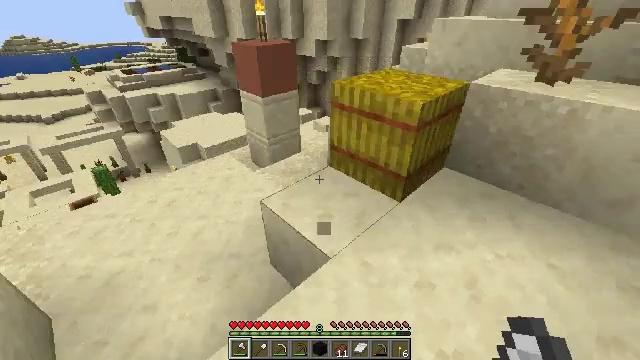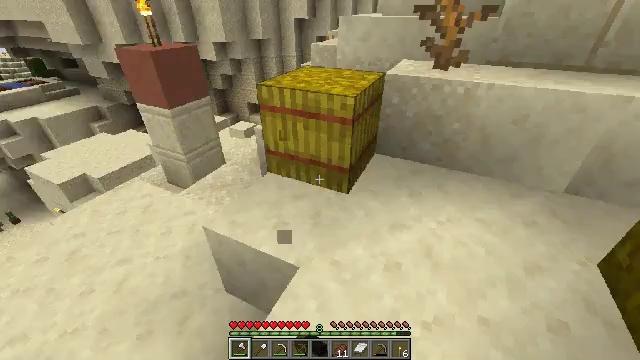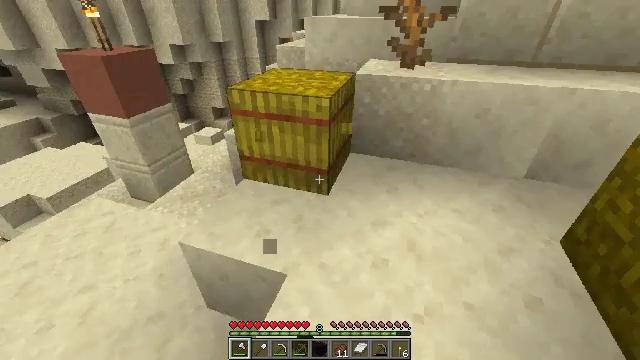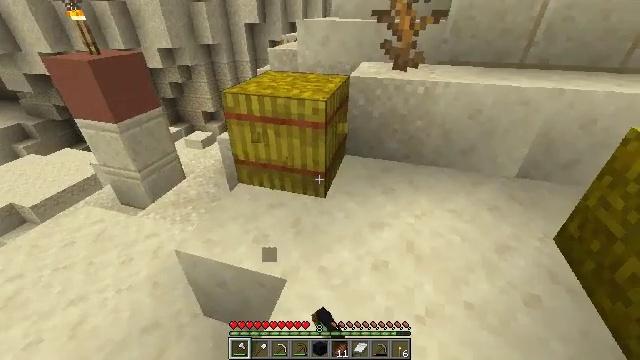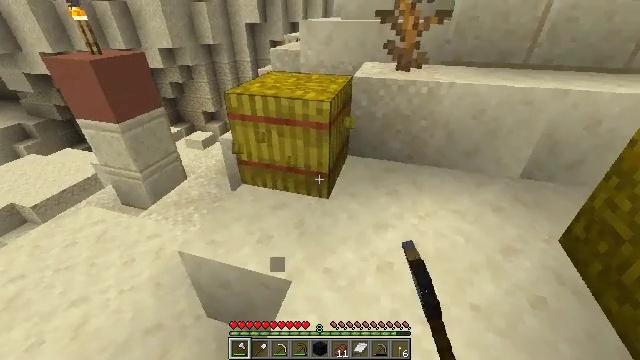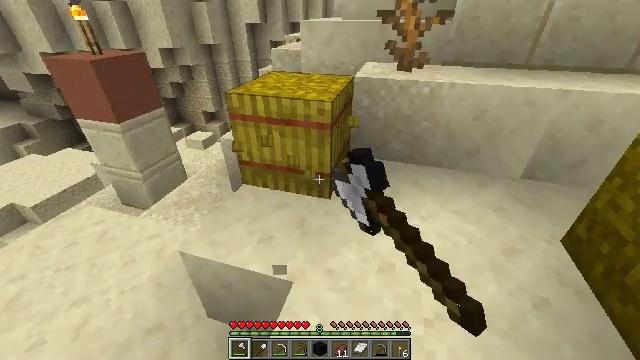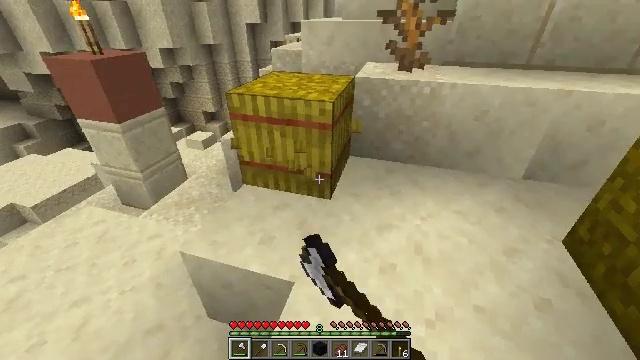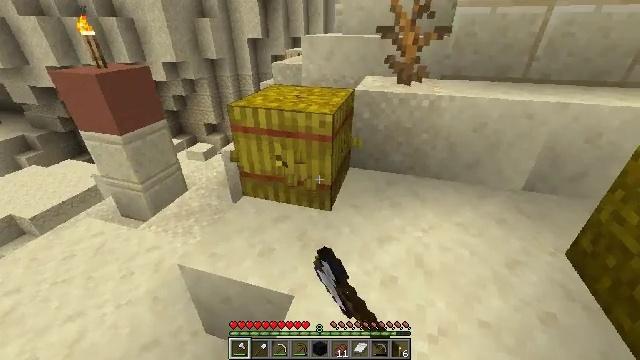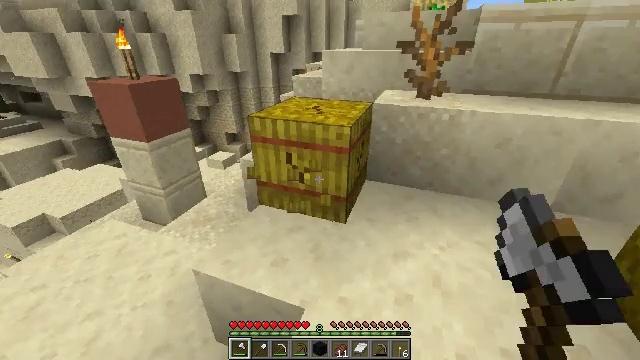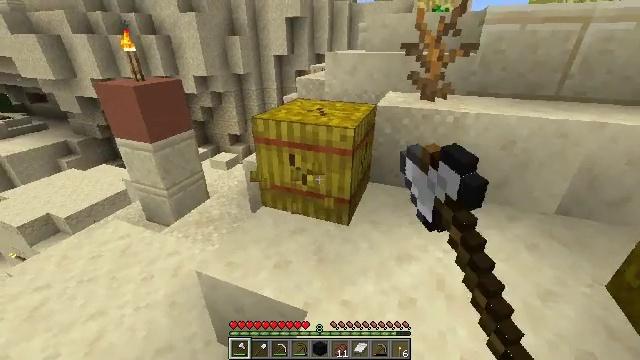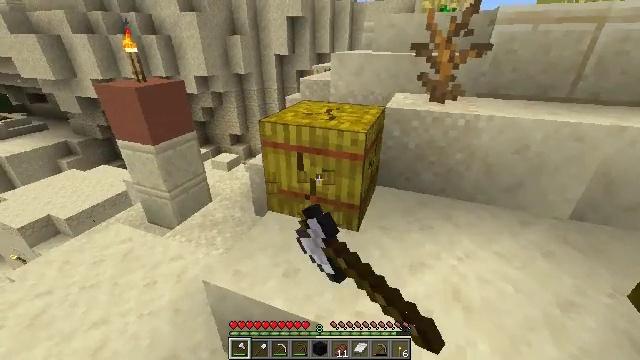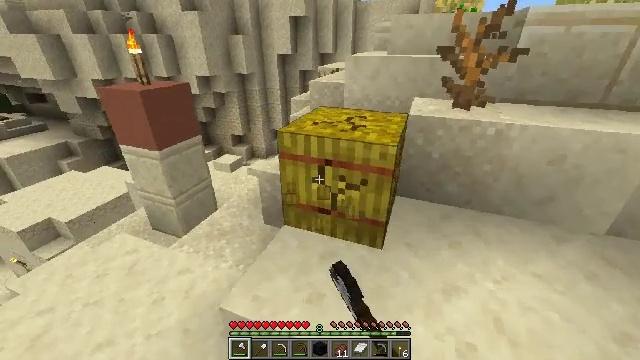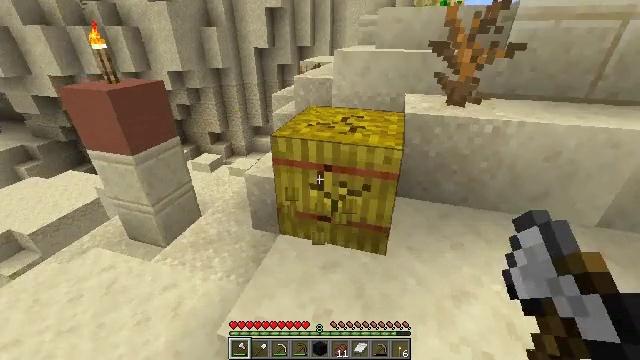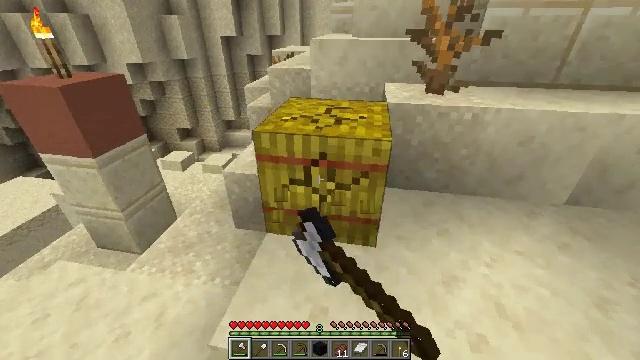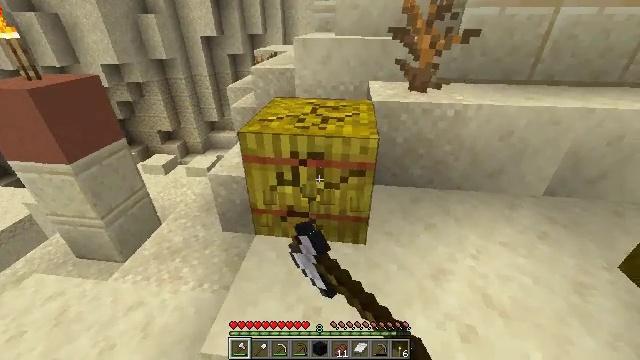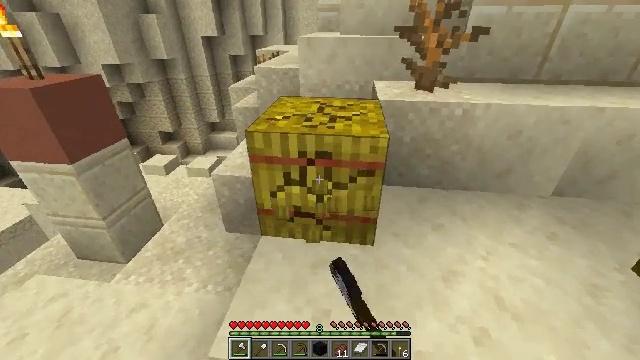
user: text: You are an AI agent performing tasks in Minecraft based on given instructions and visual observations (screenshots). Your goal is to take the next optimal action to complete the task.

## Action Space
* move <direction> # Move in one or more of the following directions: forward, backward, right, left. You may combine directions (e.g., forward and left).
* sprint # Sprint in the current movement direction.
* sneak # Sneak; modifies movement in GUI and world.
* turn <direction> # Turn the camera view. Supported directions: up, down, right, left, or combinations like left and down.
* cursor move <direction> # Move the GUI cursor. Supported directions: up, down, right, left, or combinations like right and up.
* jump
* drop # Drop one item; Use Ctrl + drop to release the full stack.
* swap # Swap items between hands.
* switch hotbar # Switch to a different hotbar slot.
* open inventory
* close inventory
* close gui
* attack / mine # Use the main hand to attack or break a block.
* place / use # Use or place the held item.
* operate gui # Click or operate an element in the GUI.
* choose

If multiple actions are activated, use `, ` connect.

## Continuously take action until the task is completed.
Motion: motion action
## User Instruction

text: Collect a hay block for crafting.
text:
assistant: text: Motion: move forward and move left, turn right, attack / mine
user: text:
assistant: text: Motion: turn right, attack / mine
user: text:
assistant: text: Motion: turn right, attack / mine
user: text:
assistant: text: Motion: attack / mine
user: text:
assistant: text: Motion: attack / mine
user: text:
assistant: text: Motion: attack / mine
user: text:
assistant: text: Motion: turn up, attack / mine
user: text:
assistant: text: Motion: turn left and up, attack / mine
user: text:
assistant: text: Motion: move forward and move left, attack / mine
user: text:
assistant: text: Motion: move forward and move left, attack / mine
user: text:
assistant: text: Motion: move forward and move left, attack / mine
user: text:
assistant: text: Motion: move forward and move left, turn right and down, attack / mine
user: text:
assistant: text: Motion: turn right and down, attack / mine
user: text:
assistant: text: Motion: turn right, attack / mine
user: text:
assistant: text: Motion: attack / mine
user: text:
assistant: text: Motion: attack / mine
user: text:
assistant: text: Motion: attack / mine
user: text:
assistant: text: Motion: attack / mine
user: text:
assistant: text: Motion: move forward, attack / mine
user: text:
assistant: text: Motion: move forward, attack / mine
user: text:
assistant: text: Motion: move forward, attack / mine
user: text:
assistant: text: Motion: move forward, attack / mine
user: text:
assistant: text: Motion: move forward, turn right, attack / mine
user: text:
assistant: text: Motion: move forward, turn right and down, attack / mine
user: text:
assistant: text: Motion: move forward, turn right, attack / mine
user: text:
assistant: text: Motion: move forward, turn right, attack / mine
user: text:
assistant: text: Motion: move forward and move left, turn right and up, attack / mine
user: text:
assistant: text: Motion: move forward and move left, turn right and up, attack / mine
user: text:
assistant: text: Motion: turn right and up
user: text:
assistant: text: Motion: no_op